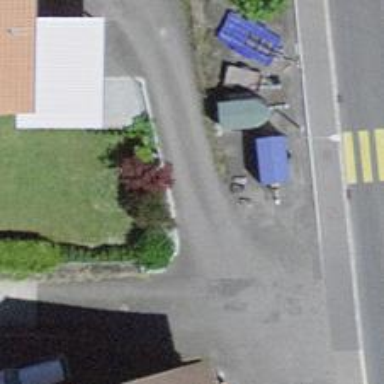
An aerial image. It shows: Residential road with asphalt surface.